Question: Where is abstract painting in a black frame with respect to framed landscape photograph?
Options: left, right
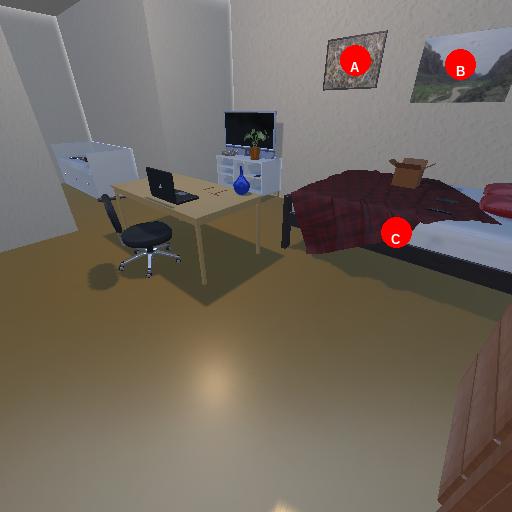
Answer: left